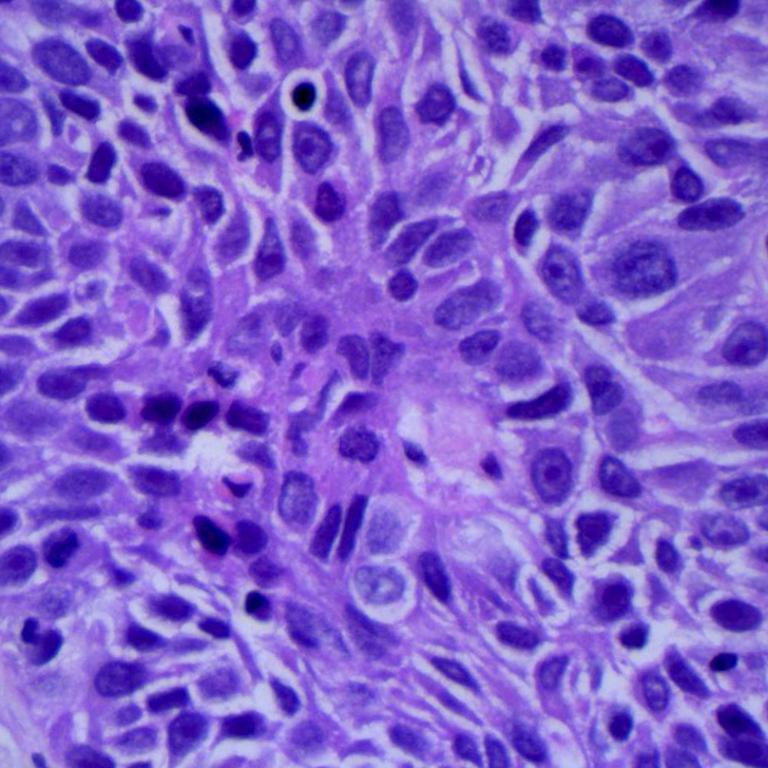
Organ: lung
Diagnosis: squamous carcinomas